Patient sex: F
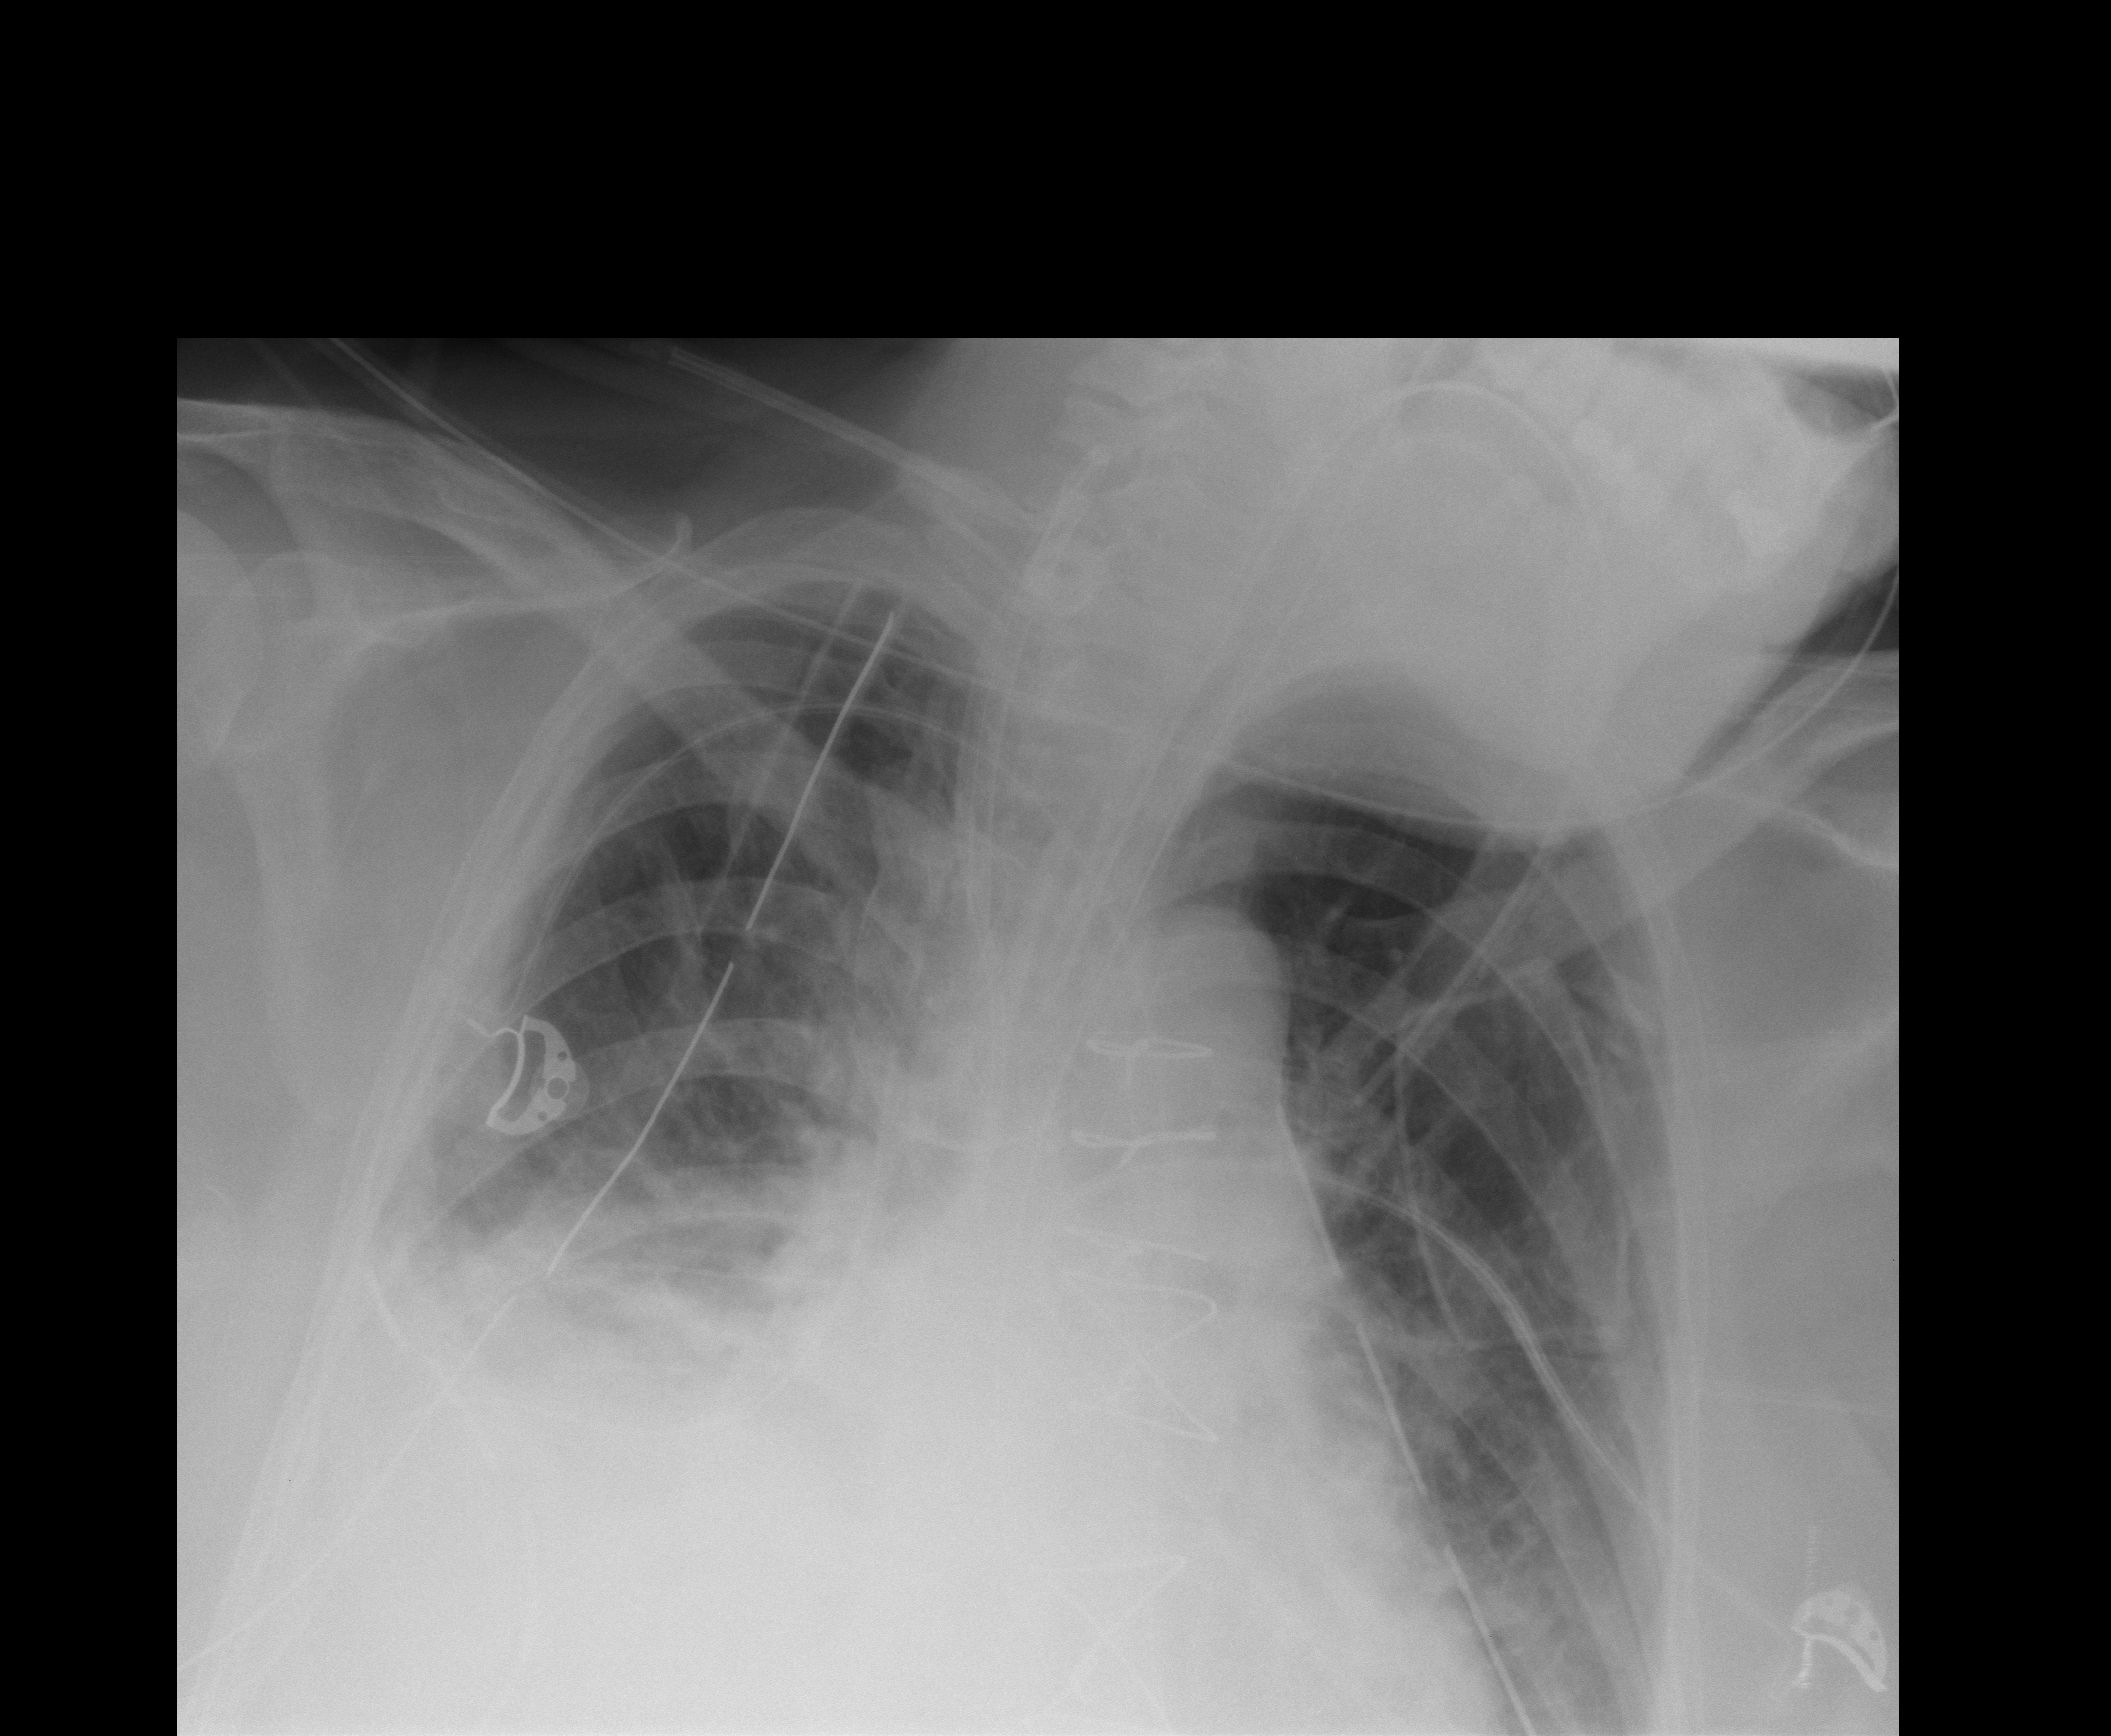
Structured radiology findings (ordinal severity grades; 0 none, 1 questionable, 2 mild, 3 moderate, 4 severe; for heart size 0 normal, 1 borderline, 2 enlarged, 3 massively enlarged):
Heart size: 2
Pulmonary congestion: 1
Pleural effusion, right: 2
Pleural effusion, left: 2
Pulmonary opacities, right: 0
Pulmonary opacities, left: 0
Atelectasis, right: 3
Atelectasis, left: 2